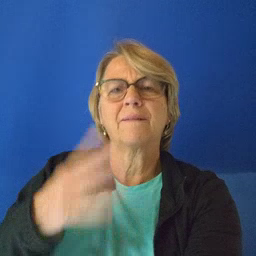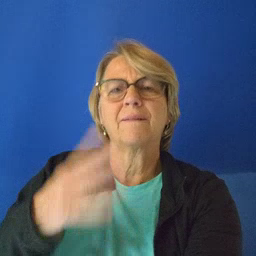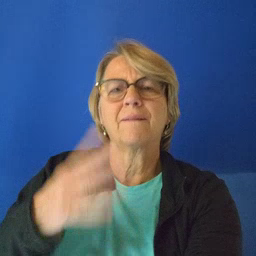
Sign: high